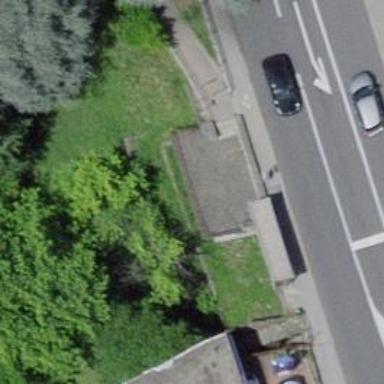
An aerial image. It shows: Bus stop with shelter. It is platform for public transport.